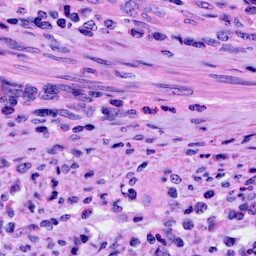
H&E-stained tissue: Cervix